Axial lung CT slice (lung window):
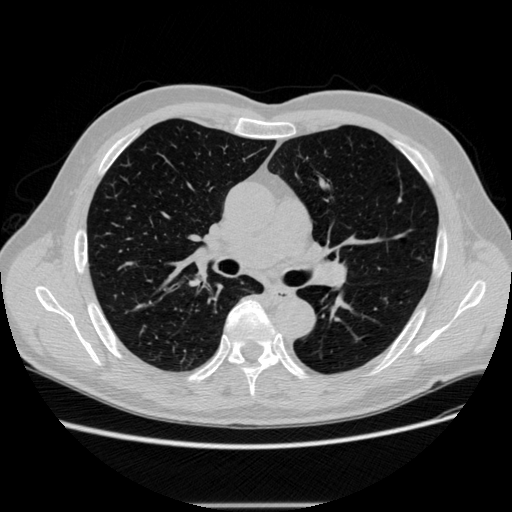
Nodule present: no